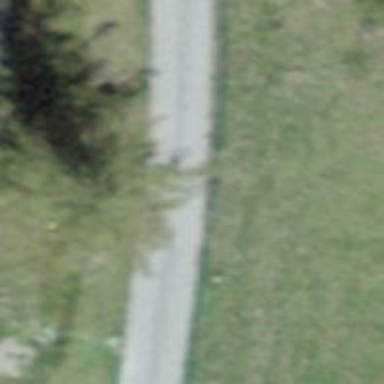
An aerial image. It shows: Downhill track with grade2 surface.